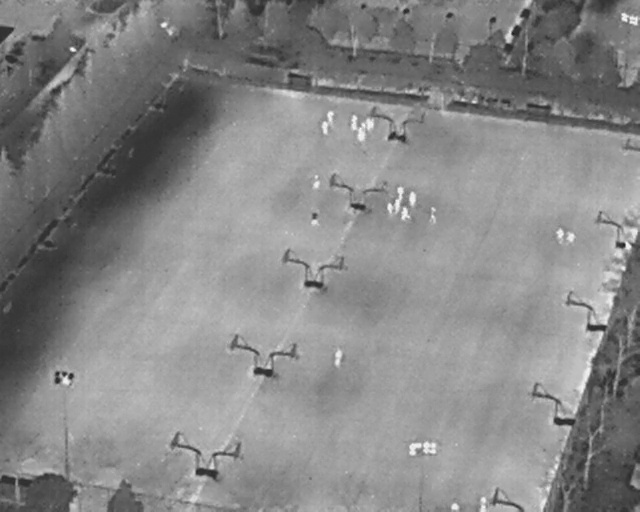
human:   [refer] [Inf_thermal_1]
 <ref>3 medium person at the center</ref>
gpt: <box>[[47, 41, 50, 43, 2], [66, 41, 69, 42, 2], [51, 69, 54, 70, 2]]</box>

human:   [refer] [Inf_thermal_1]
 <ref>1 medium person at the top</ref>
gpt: <box>[[56, 23, 59, 24, 2]]</box>

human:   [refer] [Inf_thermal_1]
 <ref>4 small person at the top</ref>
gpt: <box>[[49, 24, 51, 25, 2], [50, 22, 52, 23, 2], [53, 23, 56, 24, 2], [55, 25, 57, 26, 2]]</box>

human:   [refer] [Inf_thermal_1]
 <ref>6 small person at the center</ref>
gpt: <box>[[48, 34, 50, 36, 2], [61, 36, 63, 38, 2], [63, 38, 65, 39, 2], [59, 39, 61, 41, 2], [60, 39, 62, 41, 2], [62, 41, 64, 42, 2]]</box>

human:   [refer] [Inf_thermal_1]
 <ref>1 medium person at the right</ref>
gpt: <box>[[85, 45, 88, 46, 2]]</box>

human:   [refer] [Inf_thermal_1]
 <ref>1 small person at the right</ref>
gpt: <box>[[88, 45, 90, 47, 2]]</box>